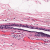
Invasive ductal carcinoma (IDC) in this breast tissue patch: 0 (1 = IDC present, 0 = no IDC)